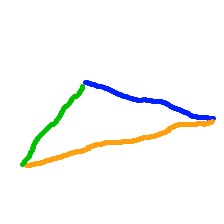
Shape: triangle